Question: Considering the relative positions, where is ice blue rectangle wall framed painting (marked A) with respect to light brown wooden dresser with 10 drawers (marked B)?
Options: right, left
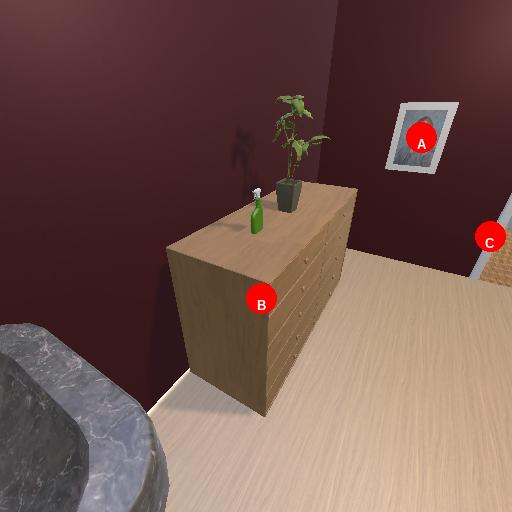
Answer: right